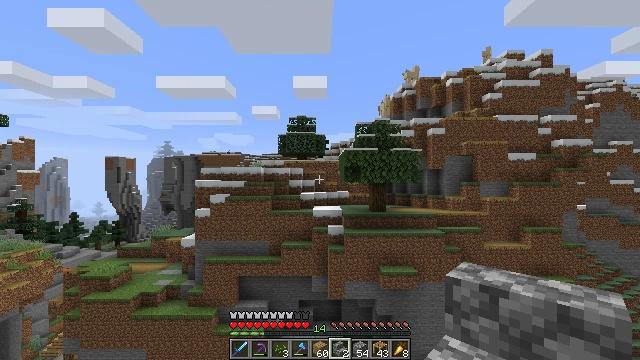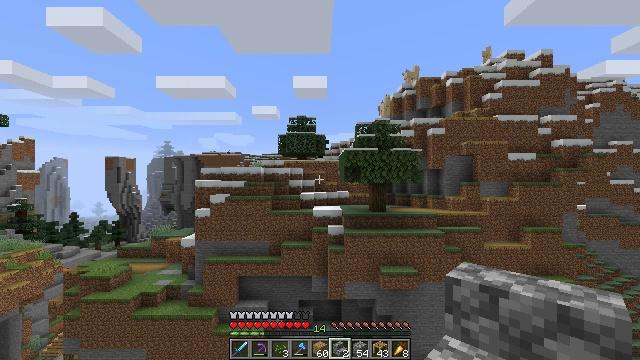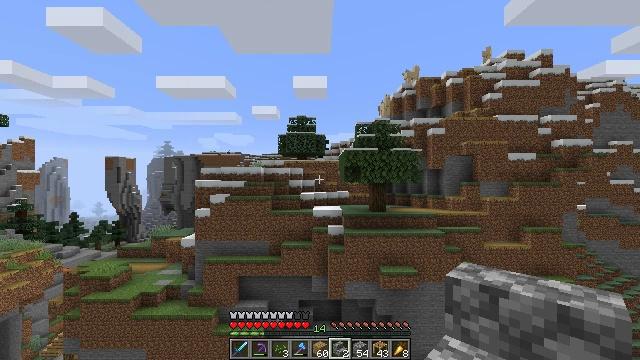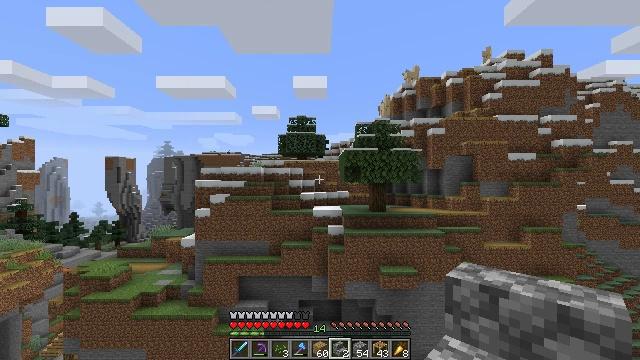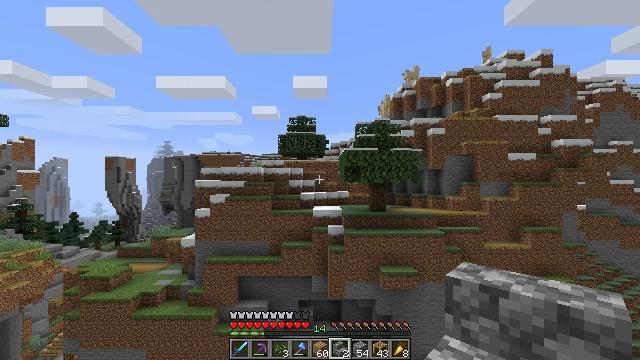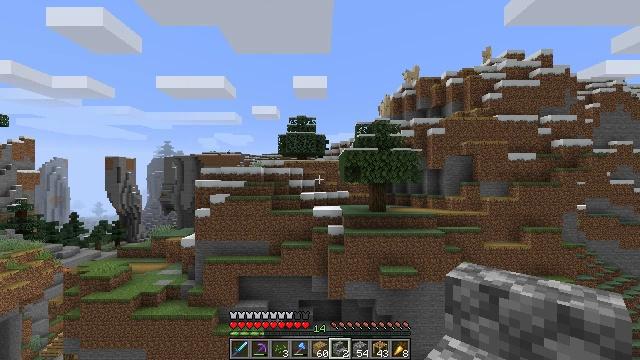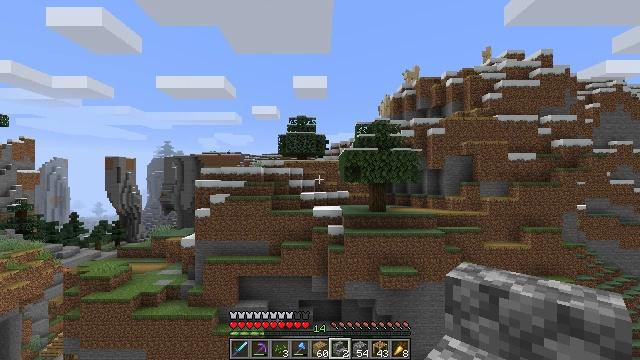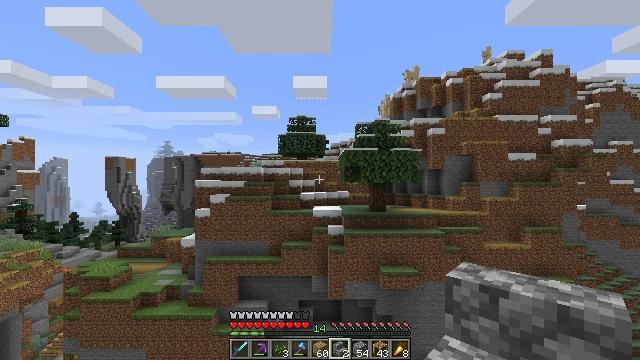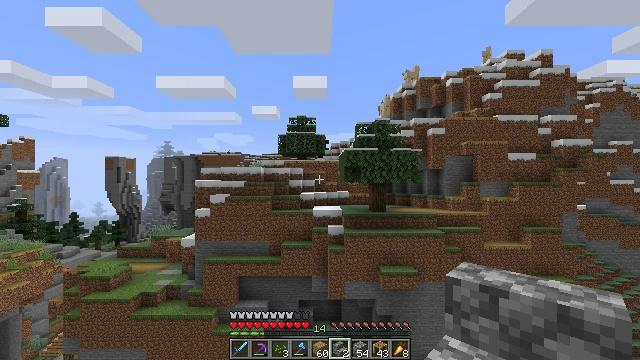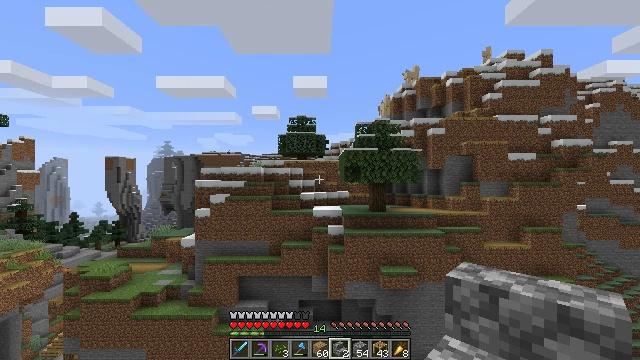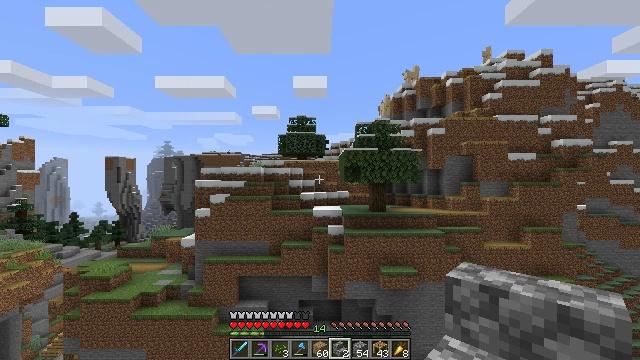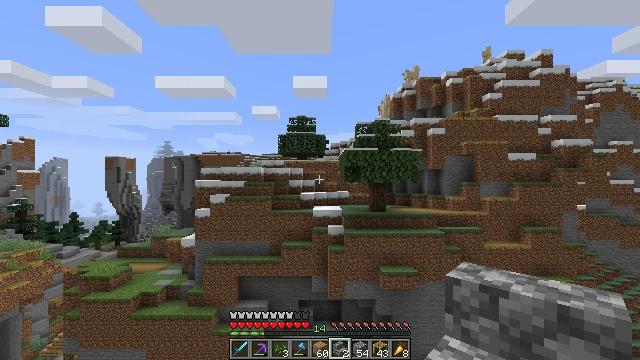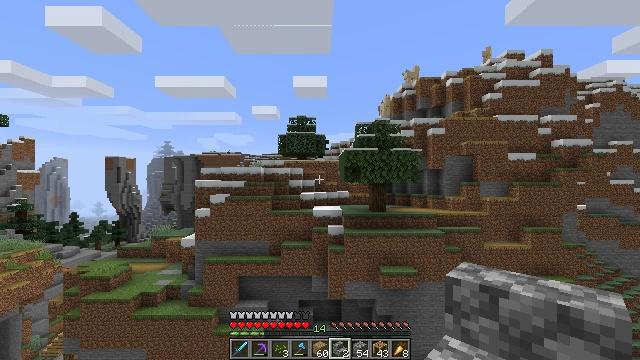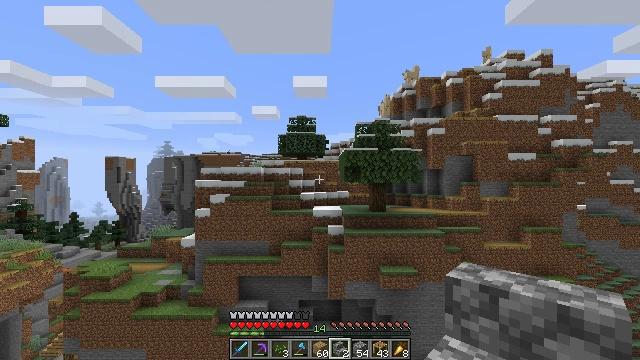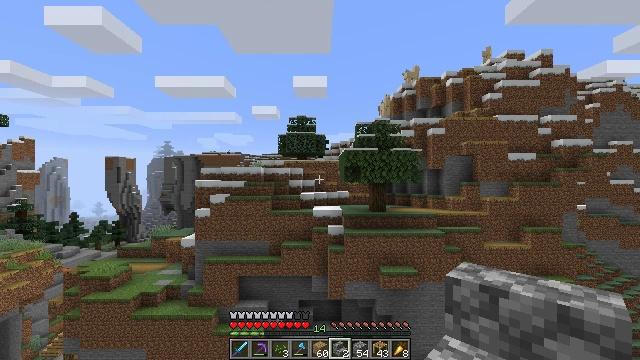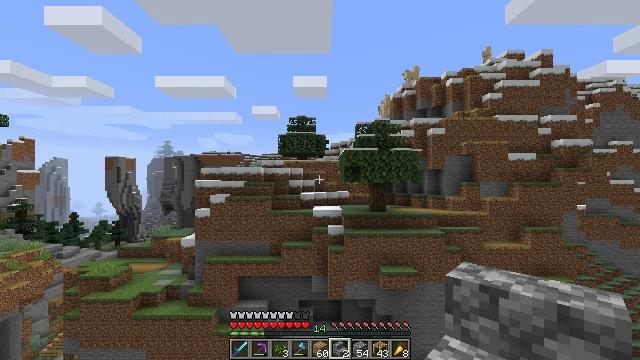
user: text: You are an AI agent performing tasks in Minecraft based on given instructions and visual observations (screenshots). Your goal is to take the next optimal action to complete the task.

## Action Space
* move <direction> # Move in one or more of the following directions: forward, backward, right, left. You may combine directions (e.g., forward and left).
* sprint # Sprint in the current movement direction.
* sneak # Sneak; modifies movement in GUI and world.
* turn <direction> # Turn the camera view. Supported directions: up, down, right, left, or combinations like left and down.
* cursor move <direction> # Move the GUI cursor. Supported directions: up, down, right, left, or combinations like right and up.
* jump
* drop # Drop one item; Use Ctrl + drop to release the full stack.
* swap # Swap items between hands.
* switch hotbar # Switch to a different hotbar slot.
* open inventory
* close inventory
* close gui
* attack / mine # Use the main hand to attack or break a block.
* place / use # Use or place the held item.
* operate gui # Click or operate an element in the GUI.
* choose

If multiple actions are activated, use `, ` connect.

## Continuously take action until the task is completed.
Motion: motion action
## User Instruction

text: Dismantle the scaffolding.
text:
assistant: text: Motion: no_op
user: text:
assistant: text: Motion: no_op
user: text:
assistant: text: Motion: no_op
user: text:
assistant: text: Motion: no_op
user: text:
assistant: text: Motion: no_op
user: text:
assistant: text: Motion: no_op
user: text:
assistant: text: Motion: no_op
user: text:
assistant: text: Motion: no_op
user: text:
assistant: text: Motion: no_op
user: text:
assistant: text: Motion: no_op
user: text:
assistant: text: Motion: no_op
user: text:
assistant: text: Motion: no_op
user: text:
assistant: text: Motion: no_op
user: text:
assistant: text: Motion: no_op
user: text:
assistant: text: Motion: no_op
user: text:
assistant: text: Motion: no_op
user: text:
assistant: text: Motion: no_op
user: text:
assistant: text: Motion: no_op
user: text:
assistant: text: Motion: no_op
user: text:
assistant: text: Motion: no_op
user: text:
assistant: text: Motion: no_op
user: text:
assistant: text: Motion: no_op
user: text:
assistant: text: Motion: no_op
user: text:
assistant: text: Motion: no_op
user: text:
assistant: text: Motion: no_op
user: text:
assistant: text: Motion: no_op
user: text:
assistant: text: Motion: no_op
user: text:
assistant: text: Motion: no_op
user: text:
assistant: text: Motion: no_op
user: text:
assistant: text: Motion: no_op